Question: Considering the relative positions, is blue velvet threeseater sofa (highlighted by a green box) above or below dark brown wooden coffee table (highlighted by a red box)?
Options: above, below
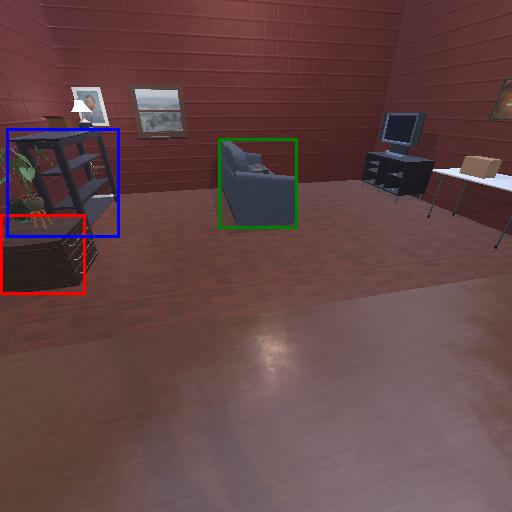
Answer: above